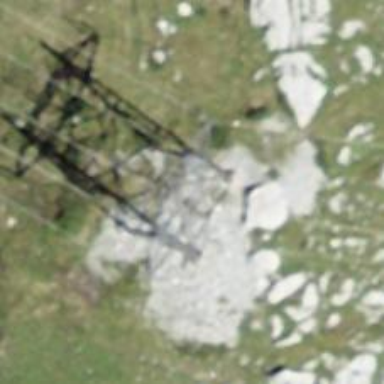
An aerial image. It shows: Power tower.